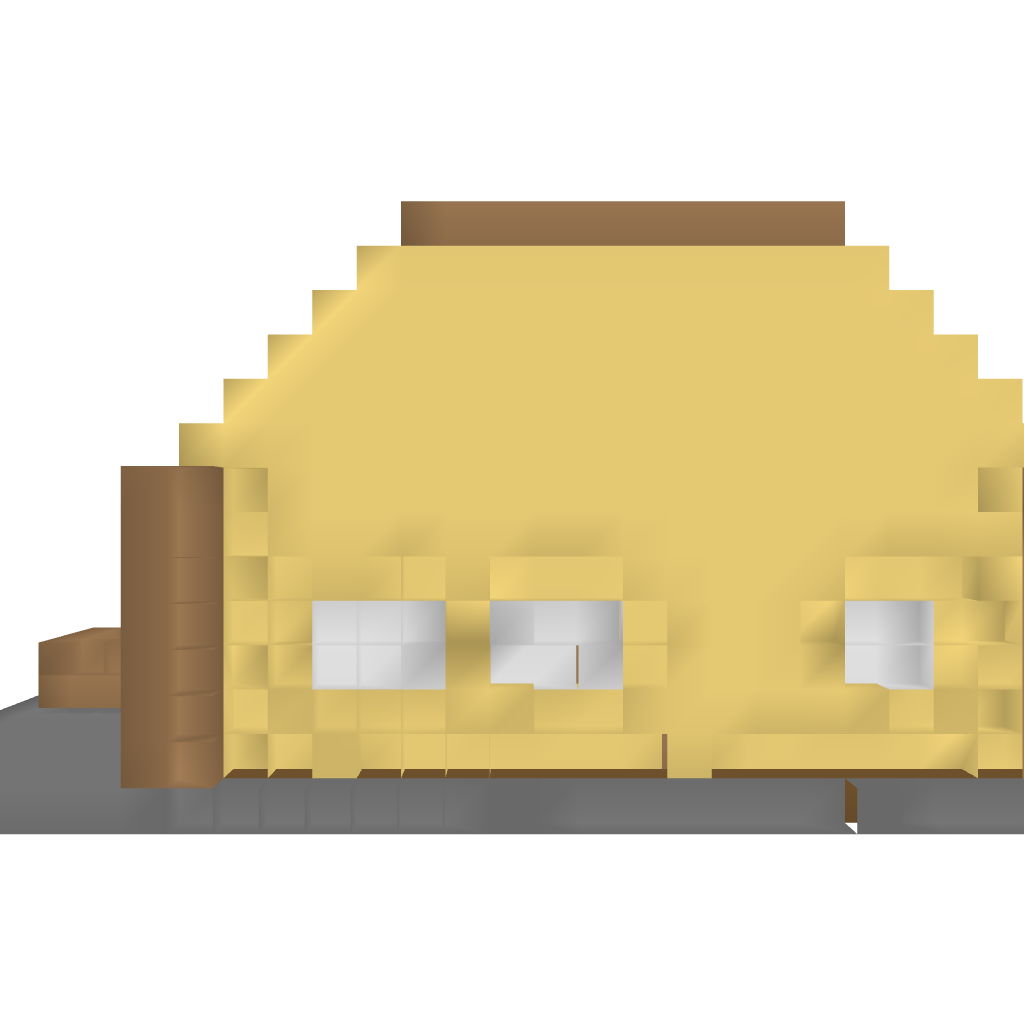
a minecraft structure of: Large Sandstone House bad low quality